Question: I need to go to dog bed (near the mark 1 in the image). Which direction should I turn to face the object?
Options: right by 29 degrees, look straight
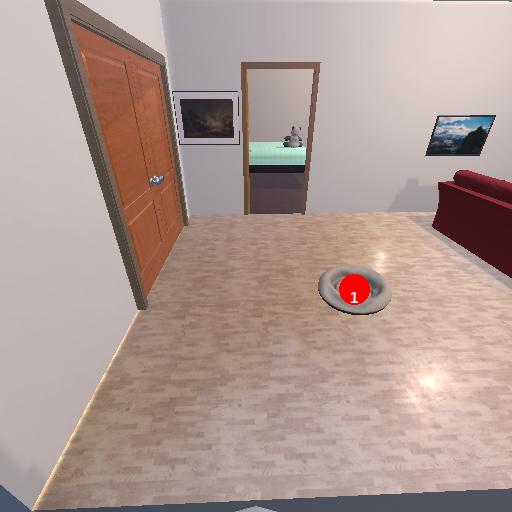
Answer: right by 29 degrees